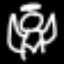
Label: angel